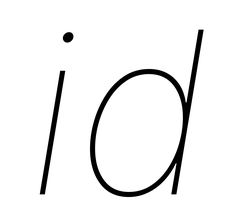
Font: Inter-Italic_Thin_Italic